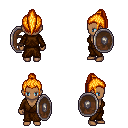
a pixel art fantasy rpg character, female body template, human, dark skin, brown robe, metal pants, light blonde long topknot hairstyle, shield, four views (front, back, left, right), 2x2 character sprite sheet, small pixel art, hard edges, no anti-aliasing